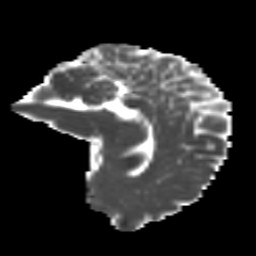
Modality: MD
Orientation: sagittal
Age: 20
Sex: male
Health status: ill
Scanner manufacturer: ge
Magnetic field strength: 3 T
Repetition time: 6.752 s
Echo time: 0.079 s